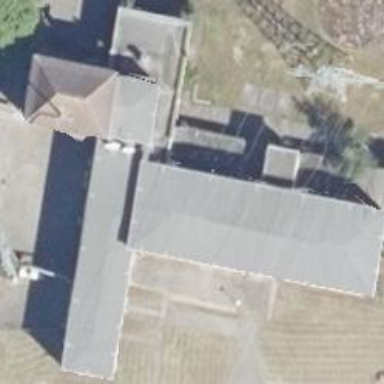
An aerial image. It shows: Building with hipped red roof. The purpose of the building is related to electricity.